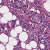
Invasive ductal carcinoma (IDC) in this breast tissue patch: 1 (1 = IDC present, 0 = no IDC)